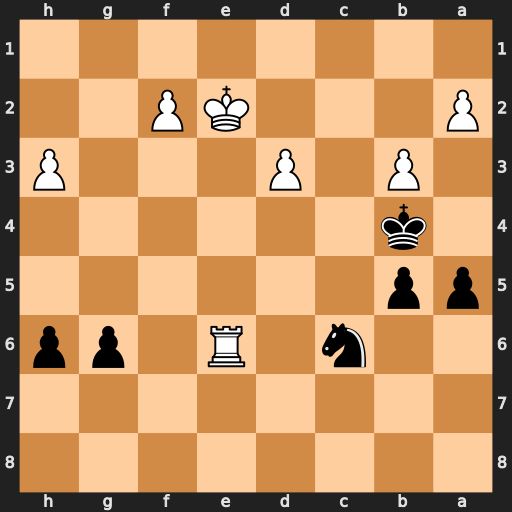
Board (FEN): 8/8/2n1R1pp/pp6/1k6/1P1P3P/P3KP2/8
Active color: b
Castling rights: -
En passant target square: -
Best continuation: Nd4+ Ke3 Nxe6